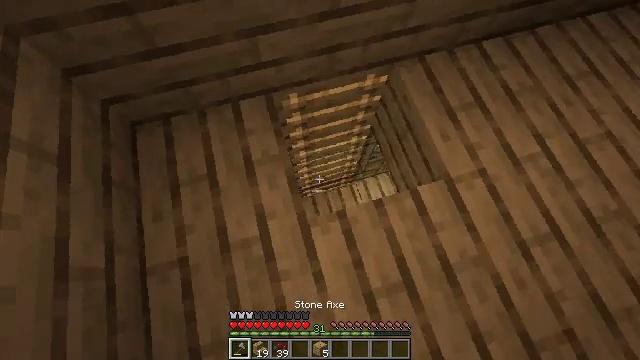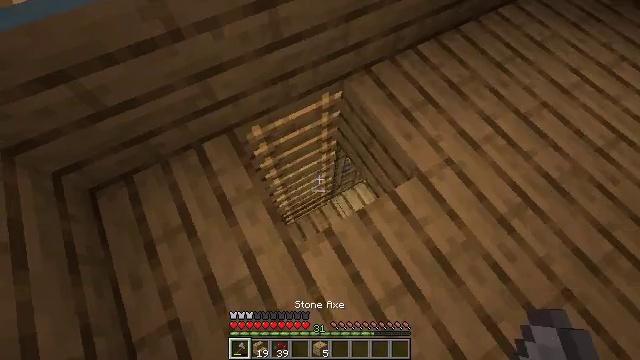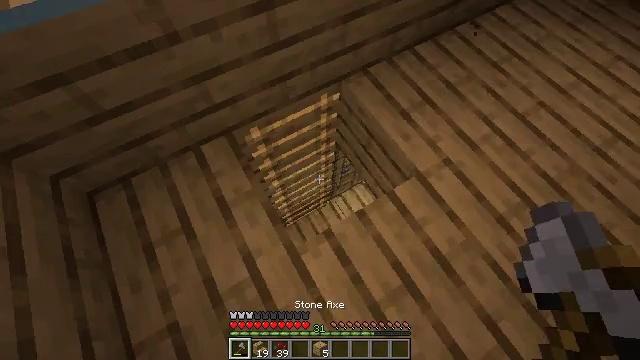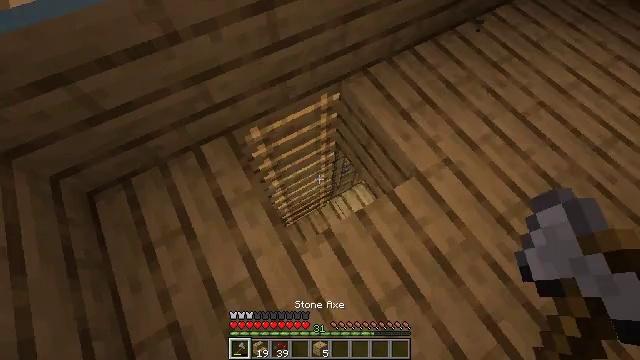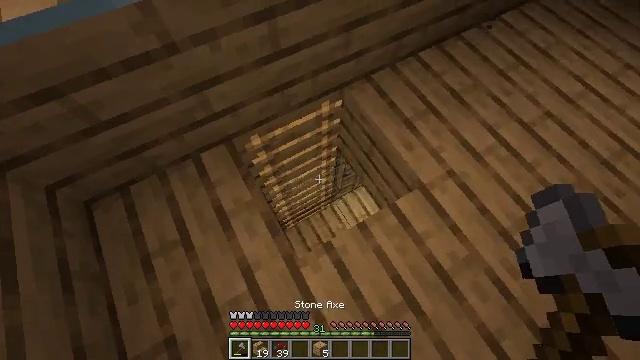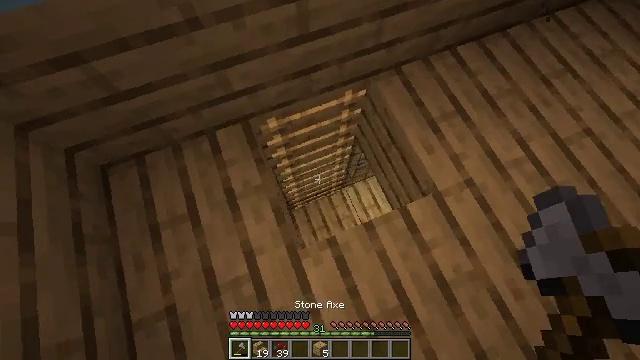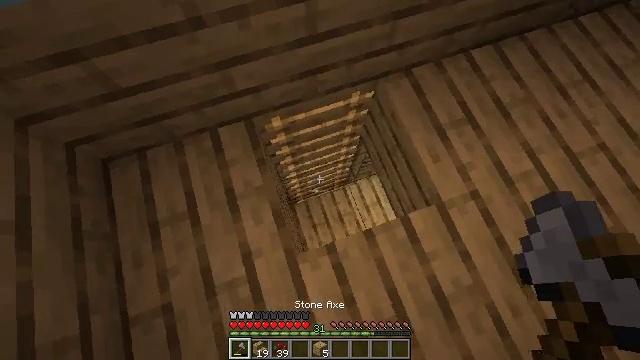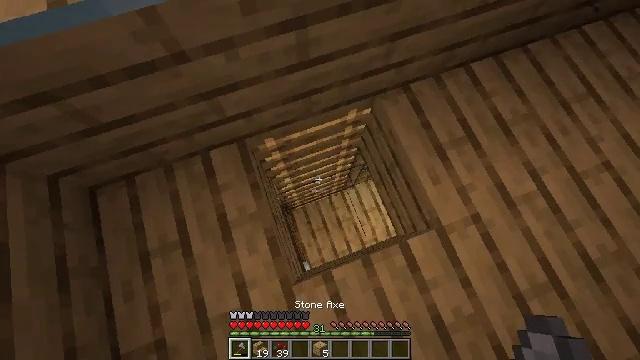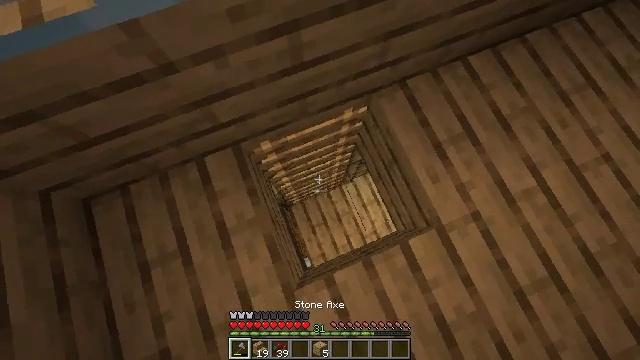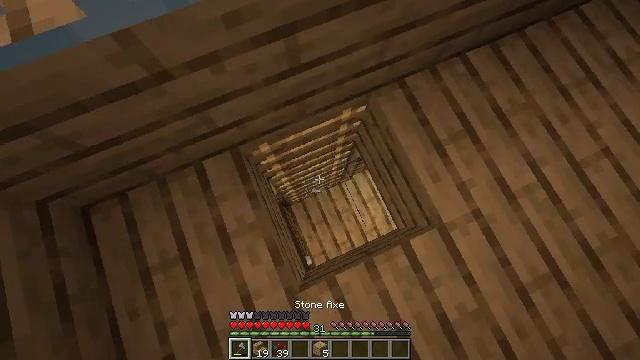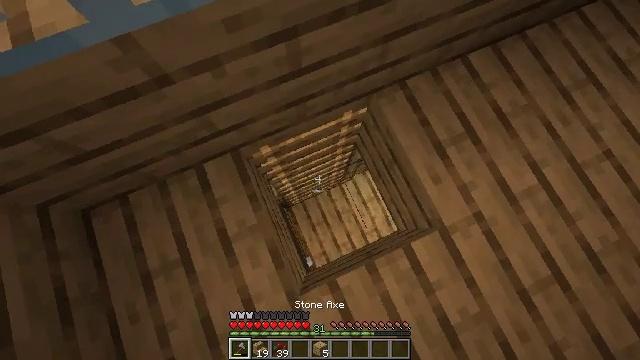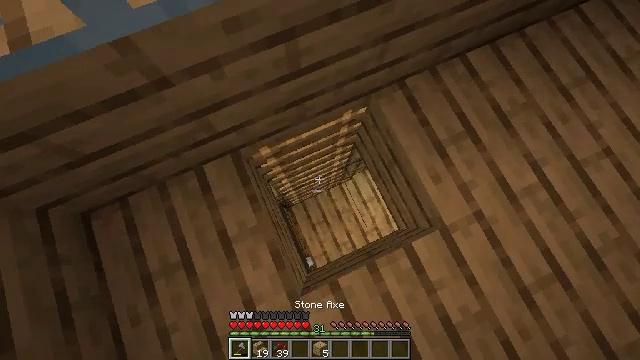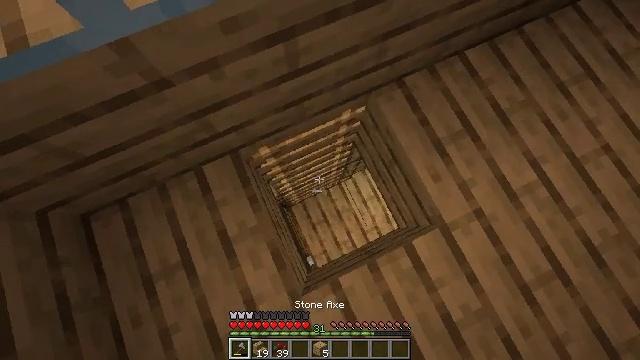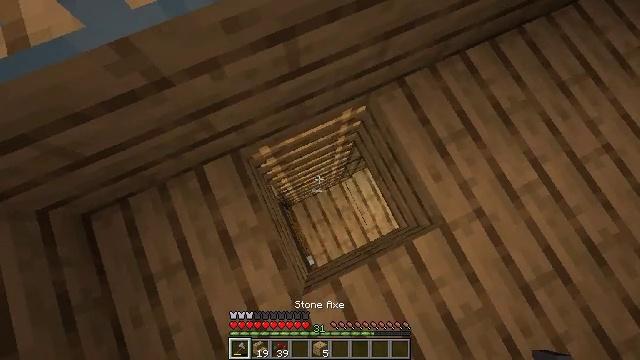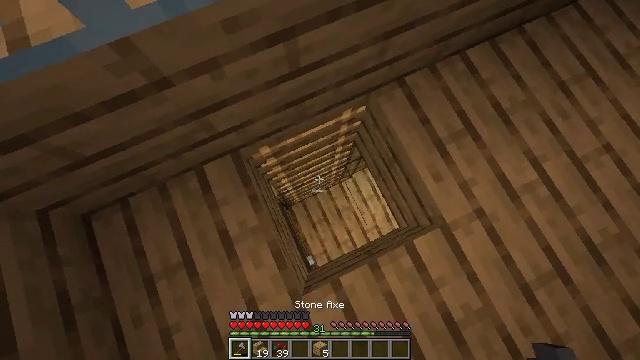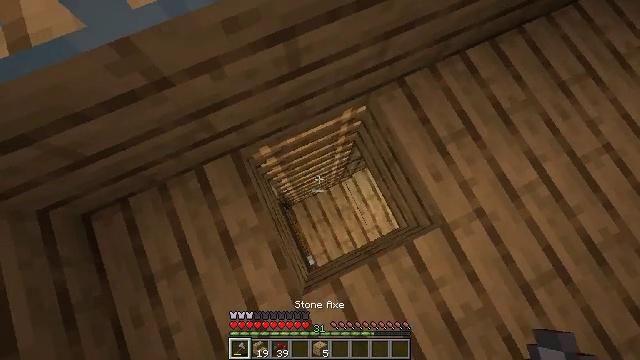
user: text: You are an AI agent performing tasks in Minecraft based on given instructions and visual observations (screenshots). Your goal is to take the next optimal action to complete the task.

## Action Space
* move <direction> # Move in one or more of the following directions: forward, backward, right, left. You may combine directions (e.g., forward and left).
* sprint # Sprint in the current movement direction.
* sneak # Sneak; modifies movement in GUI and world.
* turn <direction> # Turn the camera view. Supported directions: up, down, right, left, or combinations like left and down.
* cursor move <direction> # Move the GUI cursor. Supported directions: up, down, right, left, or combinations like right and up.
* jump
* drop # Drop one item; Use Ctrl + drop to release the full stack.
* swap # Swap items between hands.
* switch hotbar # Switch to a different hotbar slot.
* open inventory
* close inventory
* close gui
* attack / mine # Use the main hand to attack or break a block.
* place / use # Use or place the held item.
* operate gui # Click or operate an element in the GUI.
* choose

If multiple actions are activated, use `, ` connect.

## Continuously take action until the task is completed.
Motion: motion action
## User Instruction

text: Break the glass pane to collect it.
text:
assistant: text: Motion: turn right and up
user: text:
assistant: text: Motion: no_op
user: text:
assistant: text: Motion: no_op
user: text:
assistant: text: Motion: move forward
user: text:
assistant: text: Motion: move forward, turn left and down
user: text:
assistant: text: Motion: move forward, turn left and down
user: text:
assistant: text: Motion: turn down
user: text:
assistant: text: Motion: turn right and down
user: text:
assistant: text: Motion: turn right and down
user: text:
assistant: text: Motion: no_op
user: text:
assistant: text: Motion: no_op
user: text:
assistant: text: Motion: no_op
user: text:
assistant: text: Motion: no_op
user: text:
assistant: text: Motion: no_op
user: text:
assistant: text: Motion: no_op
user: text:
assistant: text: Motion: move forward
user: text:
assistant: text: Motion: move forward
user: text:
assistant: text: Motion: move forward
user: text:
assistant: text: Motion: no_op
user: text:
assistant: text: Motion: no_op
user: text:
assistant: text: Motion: no_op
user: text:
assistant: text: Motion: no_op
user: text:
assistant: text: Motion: turn right
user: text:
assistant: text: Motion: turn right
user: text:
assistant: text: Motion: turn right
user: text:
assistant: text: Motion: move back
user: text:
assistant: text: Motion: move back
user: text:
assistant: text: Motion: no_op
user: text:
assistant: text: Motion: no_op
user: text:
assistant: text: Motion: no_op